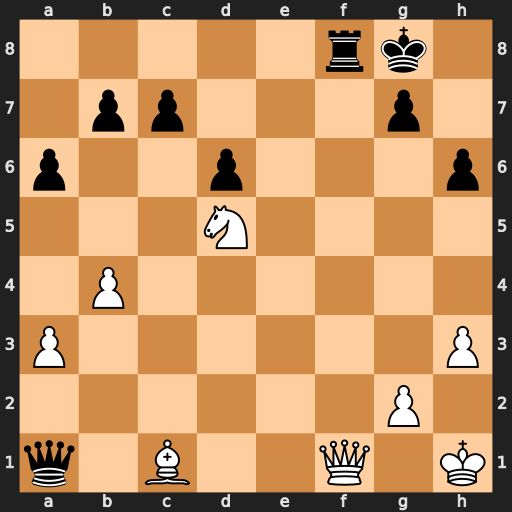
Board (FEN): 5rk1/1pp3p1/p2p3p/3N4/1P6/P6P/6P1/q1B2Q1K
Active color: w
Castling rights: -
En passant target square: -
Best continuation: Ne7+ Kh7 Qxf8 Qxc1+ Kh2